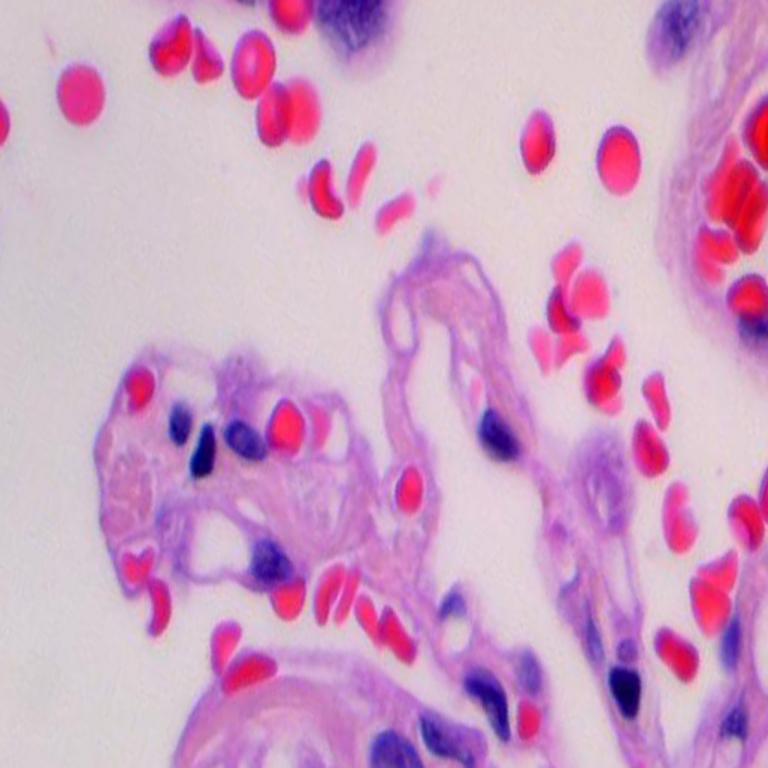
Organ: lung
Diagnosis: benign